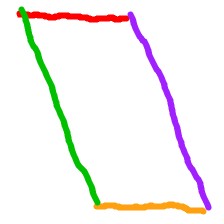
Shape: parallelogram